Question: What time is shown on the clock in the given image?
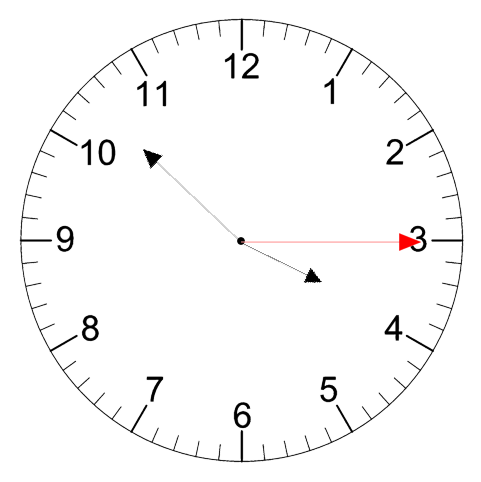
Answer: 03:52:15